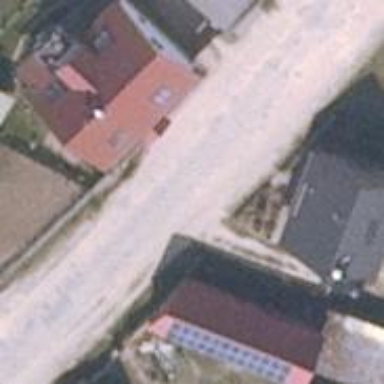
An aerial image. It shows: Residential road.